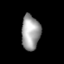
Tissue: lung
Cell type: Fibroblasts
Senescence score: 0.5558
Nuclear area (px): 638
Mean DAPI intensity: 159.245